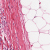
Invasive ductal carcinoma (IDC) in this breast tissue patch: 0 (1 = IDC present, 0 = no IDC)